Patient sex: M
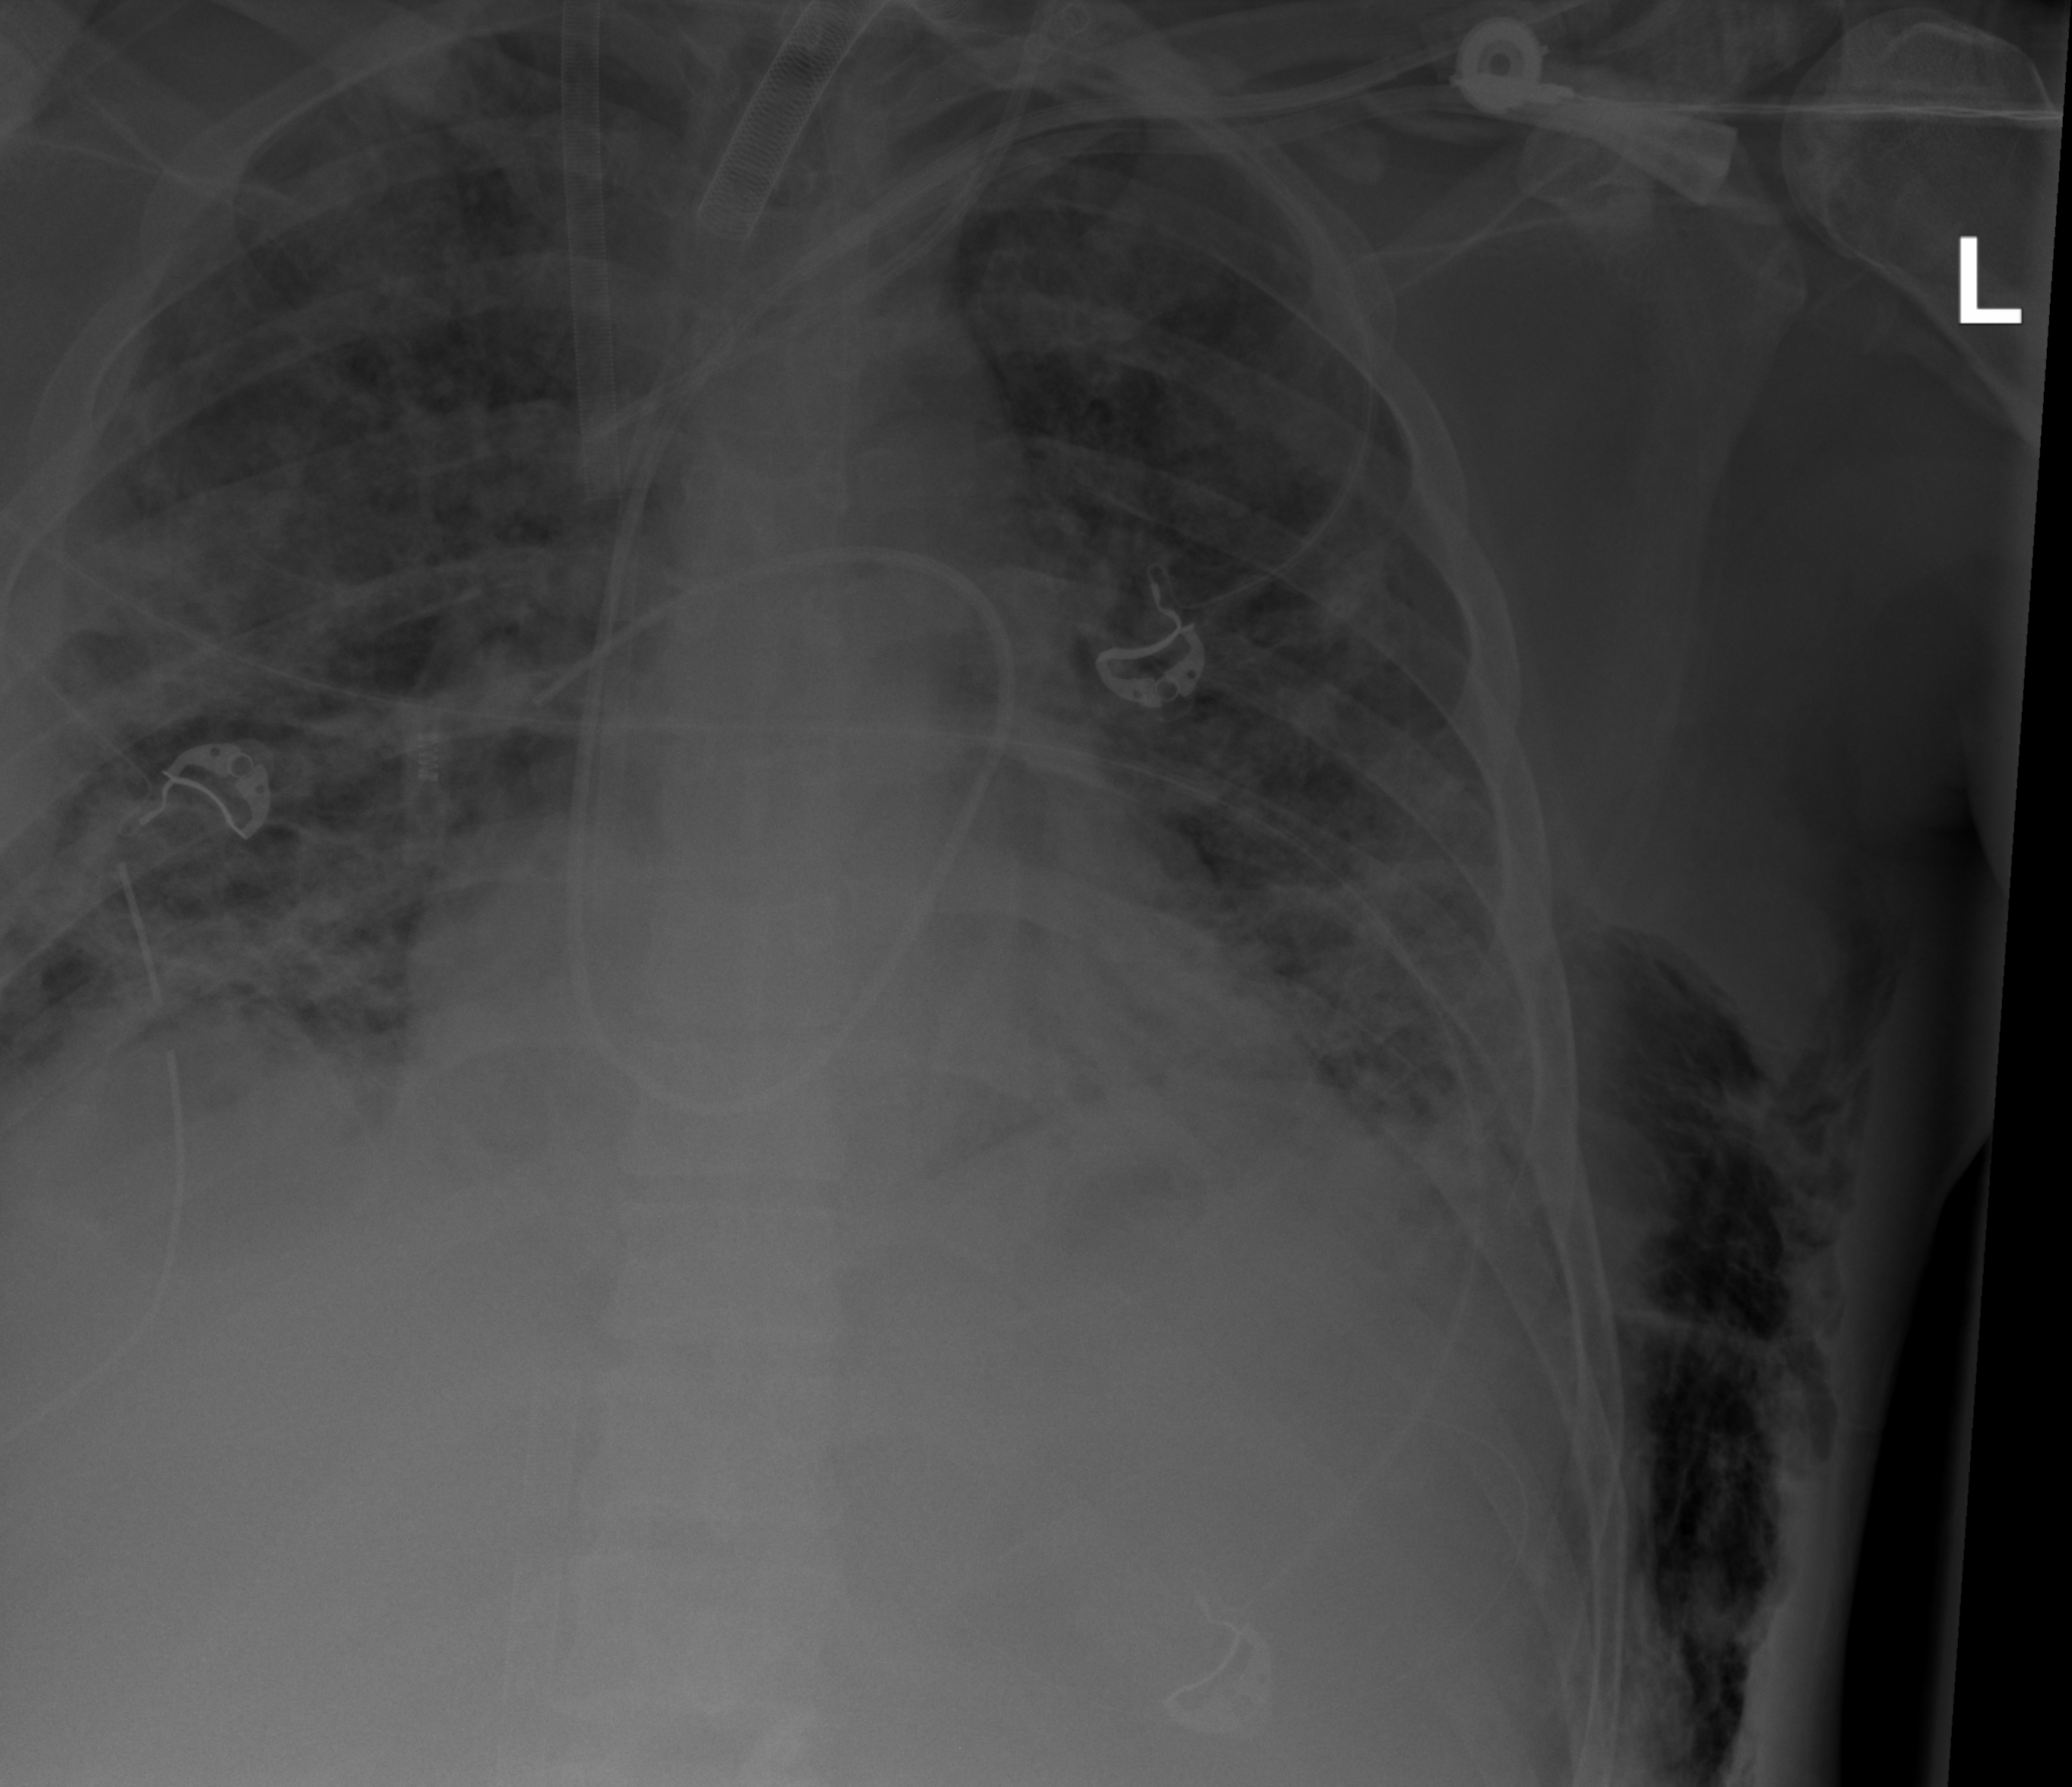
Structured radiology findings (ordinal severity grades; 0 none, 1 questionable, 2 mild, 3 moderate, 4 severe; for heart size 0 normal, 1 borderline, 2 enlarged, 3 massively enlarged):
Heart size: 2
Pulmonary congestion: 0
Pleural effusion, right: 2
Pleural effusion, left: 2
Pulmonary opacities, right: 4
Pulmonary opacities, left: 4
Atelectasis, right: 3
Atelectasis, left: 3